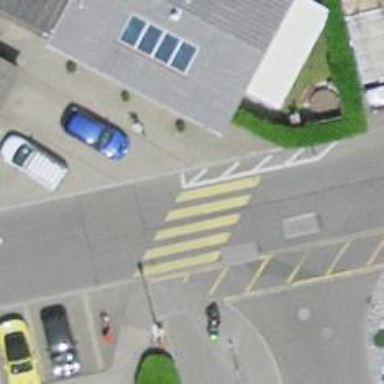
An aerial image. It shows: Uncontrolled zebra crossing on the road.